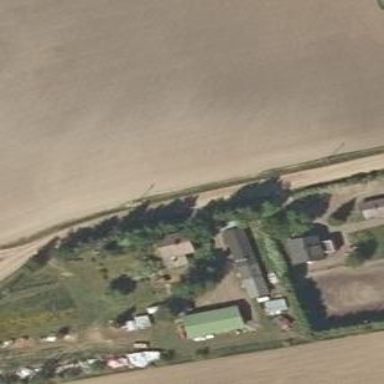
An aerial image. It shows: Farmyard area.